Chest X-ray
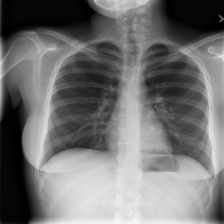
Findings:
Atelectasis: negative
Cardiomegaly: negative
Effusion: negative
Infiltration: negative
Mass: negative
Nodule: negative
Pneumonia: negative
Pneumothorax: negative
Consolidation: negative
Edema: negative
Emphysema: negative
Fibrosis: negative
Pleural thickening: negative
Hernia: negative